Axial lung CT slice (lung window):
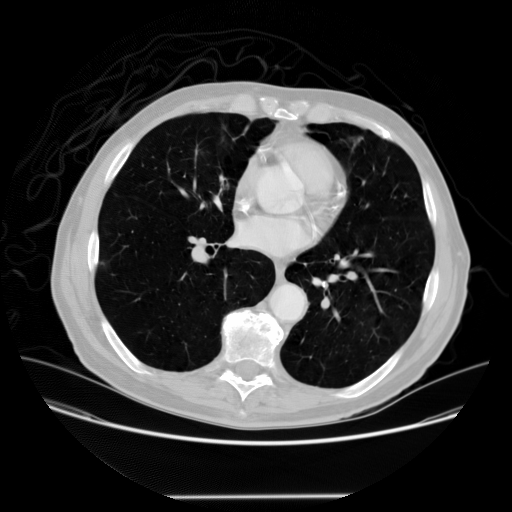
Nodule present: no